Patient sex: F
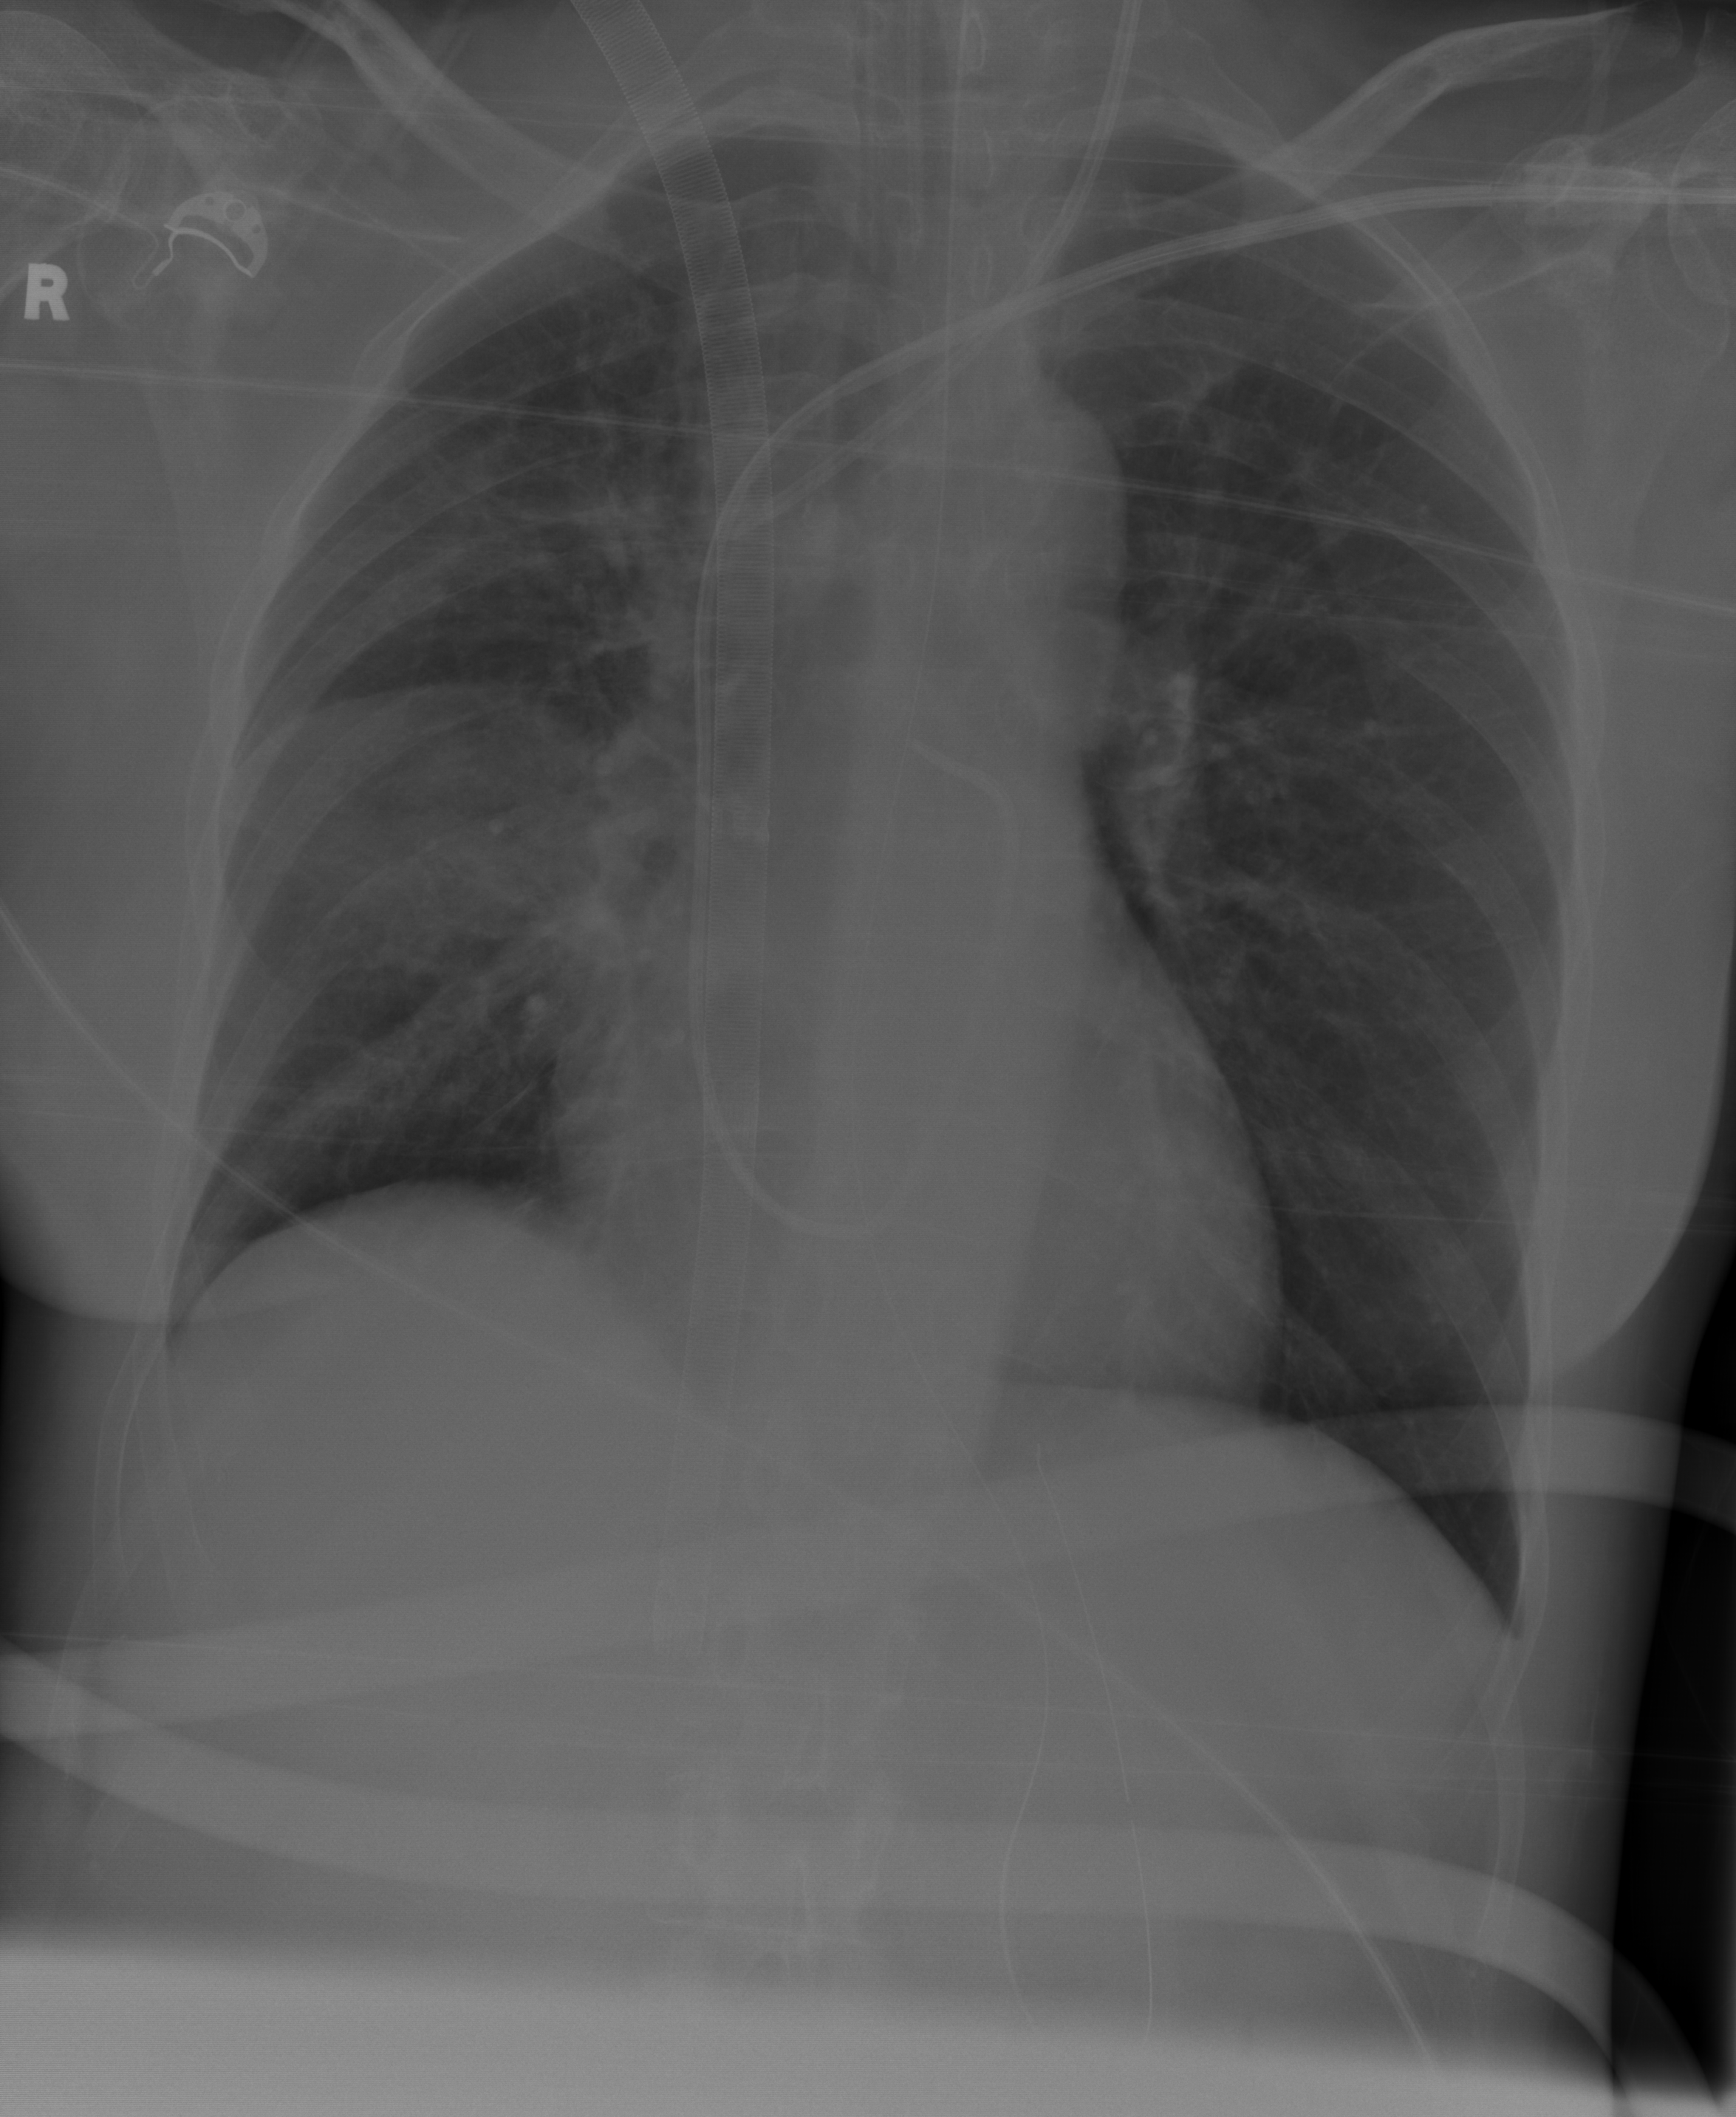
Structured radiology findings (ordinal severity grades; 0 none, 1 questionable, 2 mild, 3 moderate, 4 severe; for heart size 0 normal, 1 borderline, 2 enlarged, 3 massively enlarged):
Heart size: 0
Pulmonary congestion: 0
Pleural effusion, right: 0
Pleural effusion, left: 0
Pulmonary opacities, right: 2
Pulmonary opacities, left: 0
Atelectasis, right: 0
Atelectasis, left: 0